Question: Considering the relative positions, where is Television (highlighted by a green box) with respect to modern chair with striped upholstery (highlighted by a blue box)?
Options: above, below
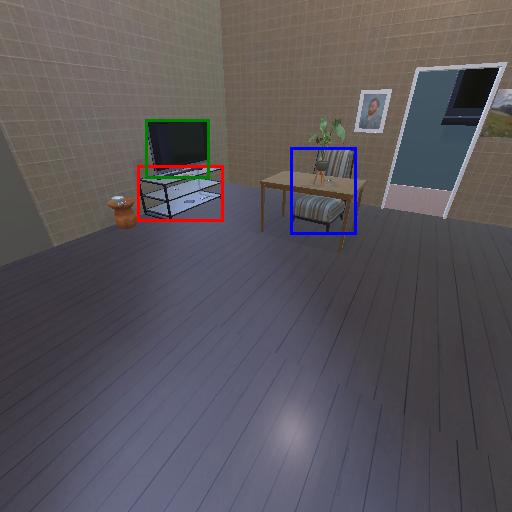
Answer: above